Question: I have a problem with the following graph:

For every value that I put in 'plot()' I get this graph. Does anyone maybe know what it means?
Cor.test works, I got weak correlation.
my code:
'''
cor.test(podatki$v54, podatki$v197, method = c("pearson"),
conf.level = 0.95, use = "all.obs" )
plot(podatki$v54, podatki$v197)
'''
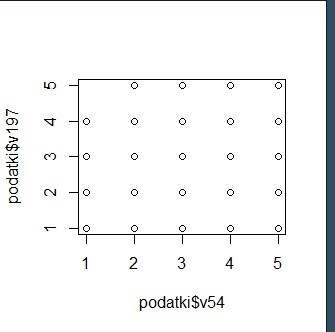
Answer: Your graph looks that way because the points are plotted directly on top of one another.
You can use the jitter(...) function to add small amounts of randomness to the data points so they aren't directly on top of one another (it jitters them around so you can see the ones underneath!) Here is an example you can copy and paste:
'''
# create some random numbers to plot. all are values 1-5.
x1 <- sample(c(1:5), 100, replace = TRUE)
x2 <- sample(c(1:5), 100, replace = TRUE)
# plotting without jitter
plot(x1, x2)
'''
<URL>
'''
# plotting with jitter
plot(jitter(x1), jitter(x2))
'''
<URL>
jitter(...) changes the values by small amounts so only use the jittered data for plotting, otherwise it will bias your results!